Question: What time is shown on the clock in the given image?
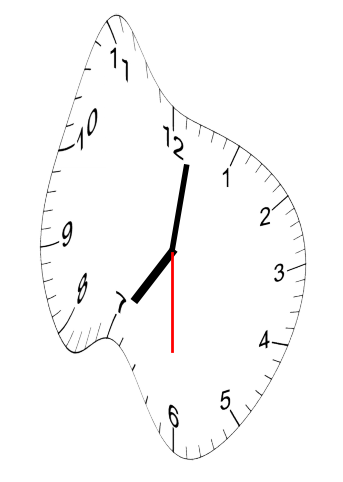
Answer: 07:01:30